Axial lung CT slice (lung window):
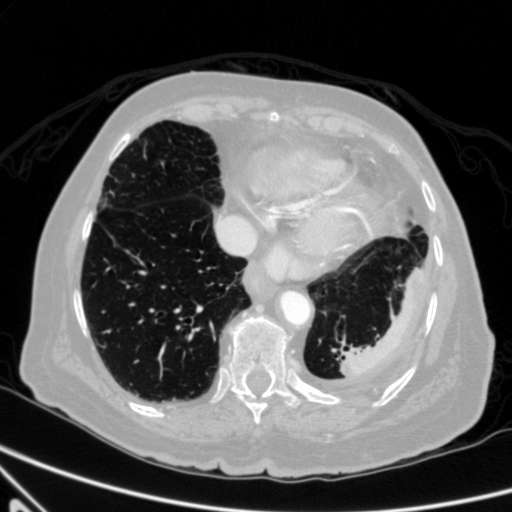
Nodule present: no